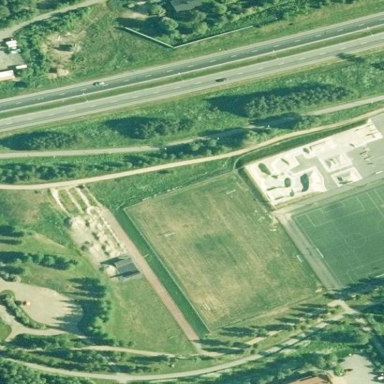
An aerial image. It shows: Sports centre in the leisure land.